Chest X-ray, AP view. Patient: 2 years old, sex M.
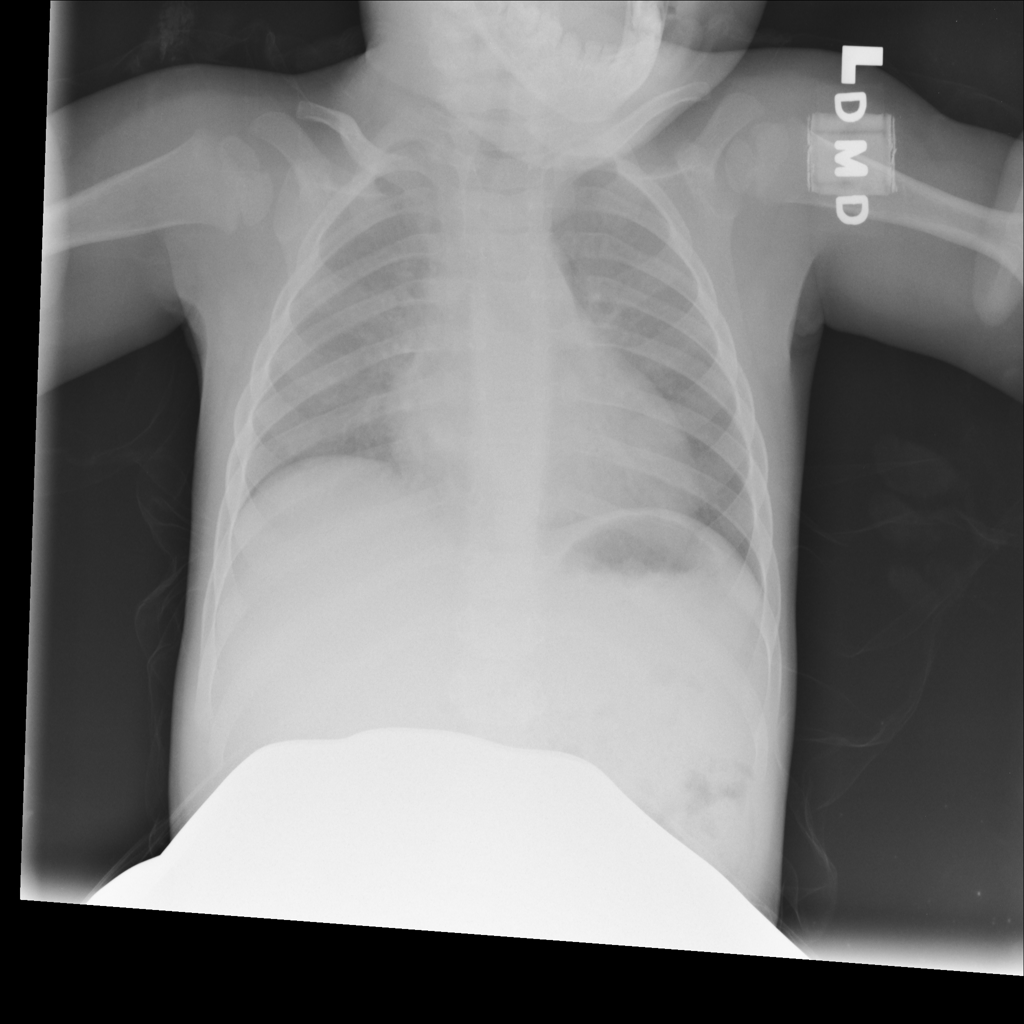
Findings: Consolidation